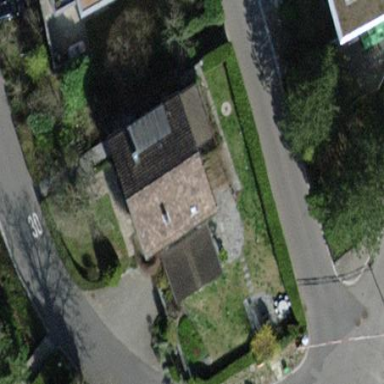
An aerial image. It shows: Detached building with gabled roof.